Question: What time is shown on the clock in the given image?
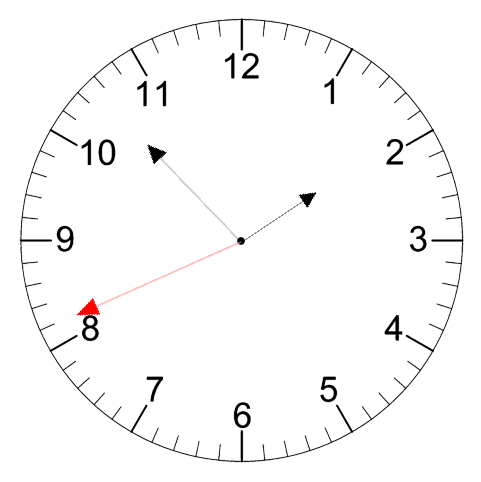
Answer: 01:52:41